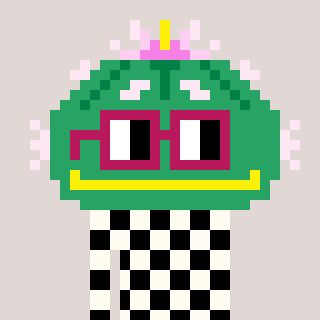
a pixel art character with square dark red glasses, a peyote-shaped head and a grayscale-colored body on a warm background